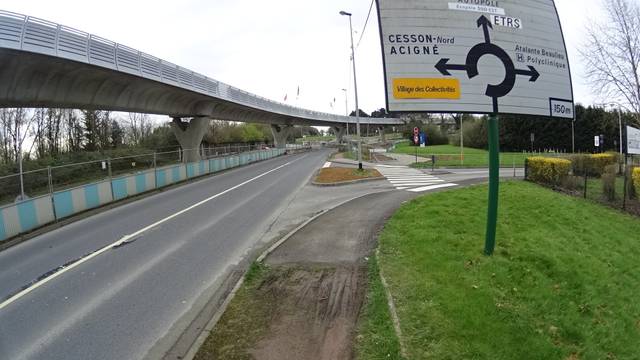
Region: France
Coordinates: 48.129, -1.621